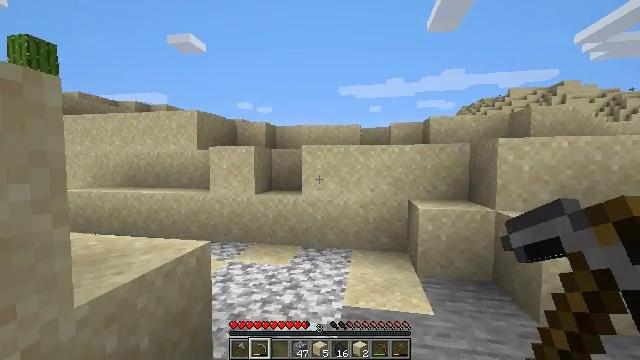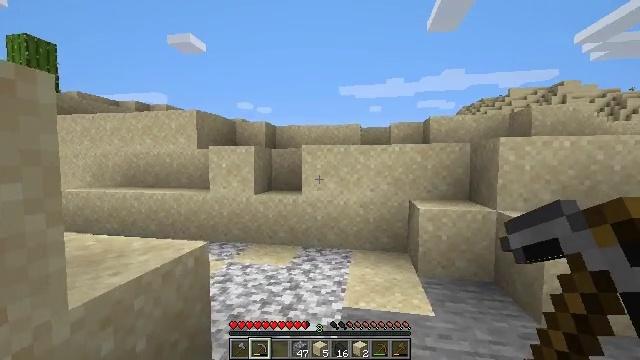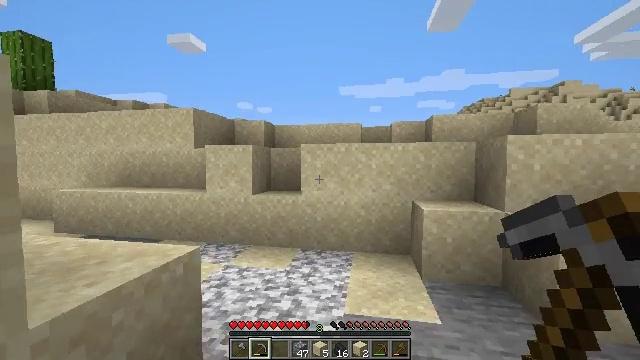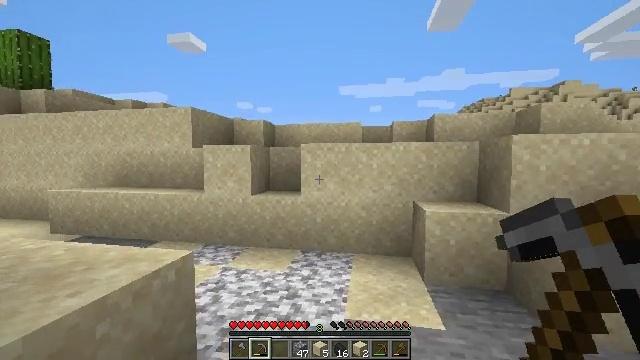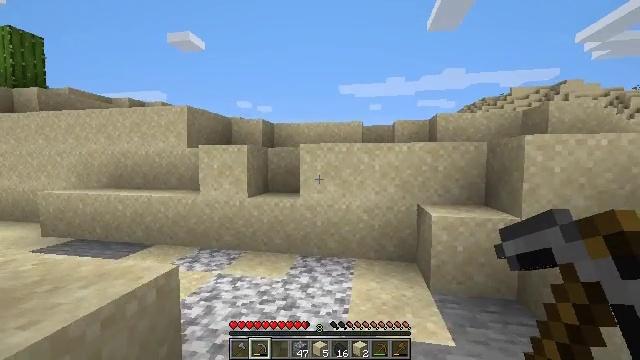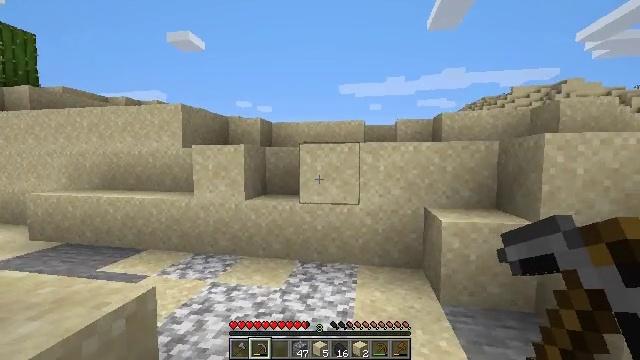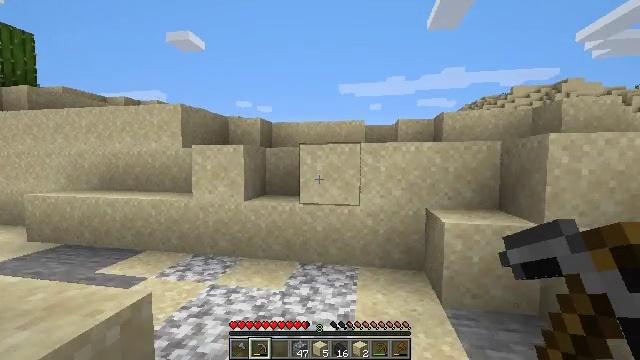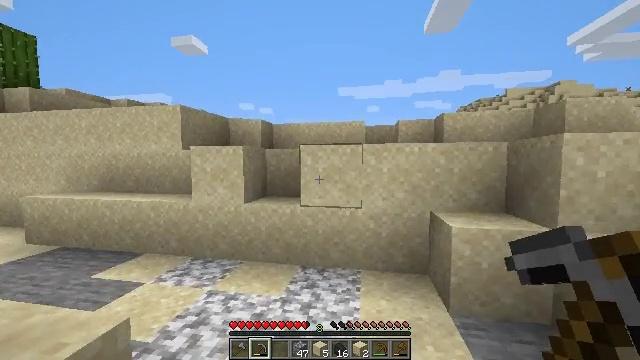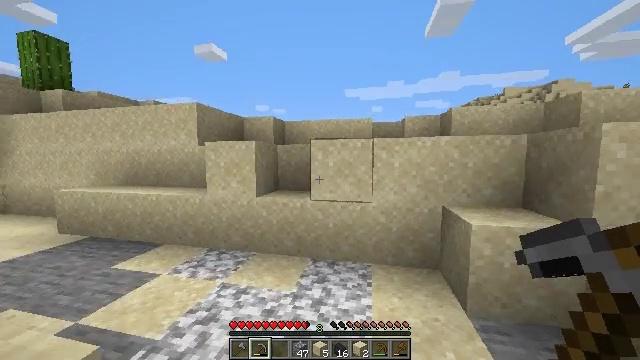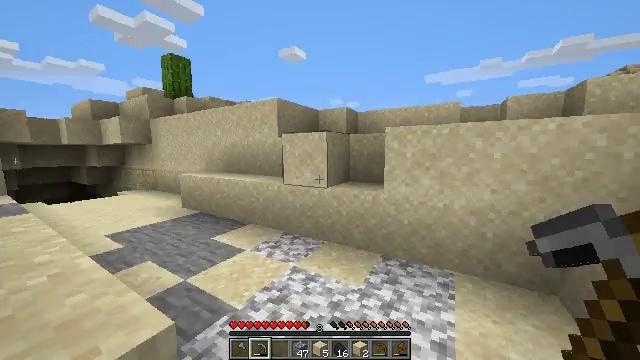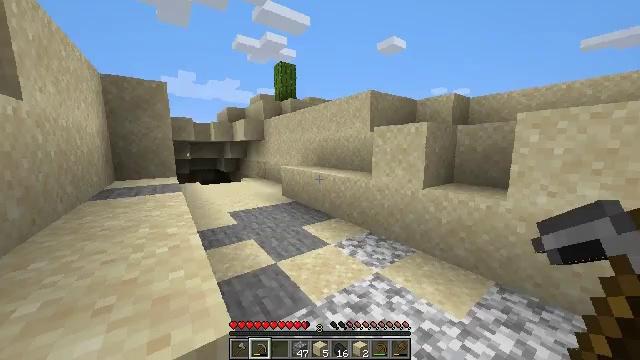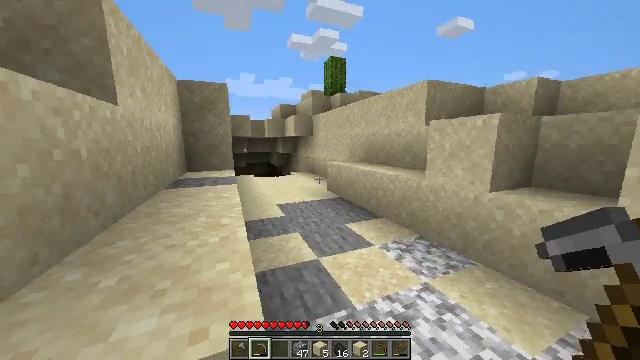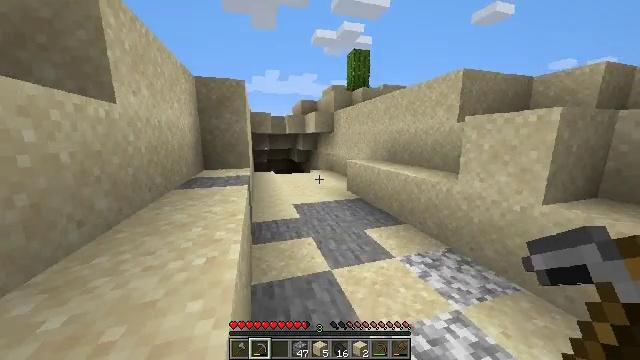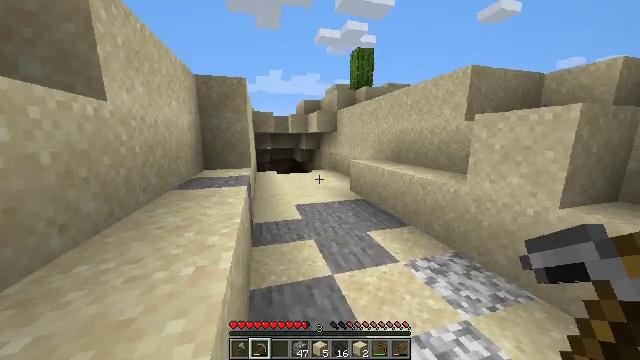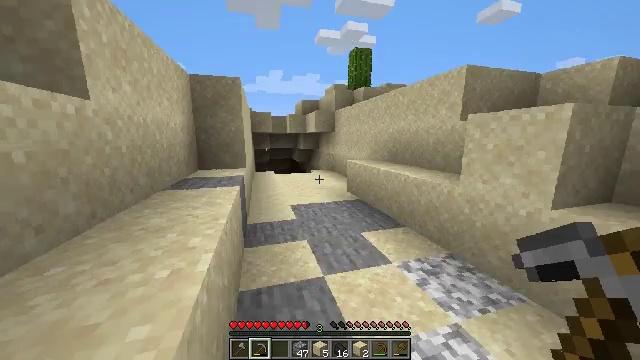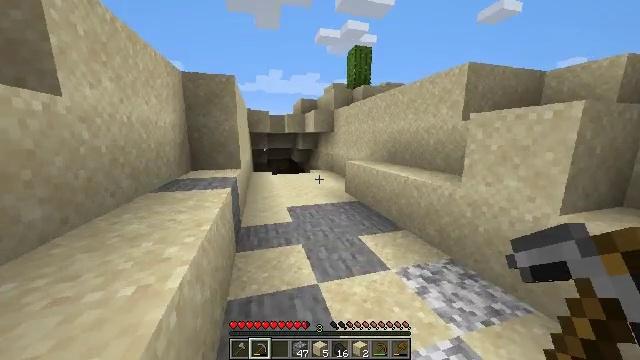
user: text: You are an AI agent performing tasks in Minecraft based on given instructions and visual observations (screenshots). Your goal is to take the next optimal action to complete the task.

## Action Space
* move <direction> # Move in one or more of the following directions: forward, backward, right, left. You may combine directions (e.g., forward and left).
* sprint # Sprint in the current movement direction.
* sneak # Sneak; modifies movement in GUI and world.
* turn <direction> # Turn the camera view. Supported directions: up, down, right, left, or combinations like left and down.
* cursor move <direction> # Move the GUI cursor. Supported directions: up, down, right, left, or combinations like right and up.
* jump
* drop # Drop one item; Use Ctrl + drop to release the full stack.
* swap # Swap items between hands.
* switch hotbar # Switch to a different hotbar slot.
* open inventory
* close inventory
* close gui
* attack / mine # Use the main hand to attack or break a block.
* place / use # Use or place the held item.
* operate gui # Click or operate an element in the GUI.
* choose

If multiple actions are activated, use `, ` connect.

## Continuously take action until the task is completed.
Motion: motion action
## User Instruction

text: Harvest hay blocks from the village.
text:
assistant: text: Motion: no_op
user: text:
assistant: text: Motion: move forward
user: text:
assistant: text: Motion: move forward
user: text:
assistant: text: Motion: move forward
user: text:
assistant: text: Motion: no_op
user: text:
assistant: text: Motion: move forward
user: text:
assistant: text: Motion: move forward
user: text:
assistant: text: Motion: move forward, turn left and down
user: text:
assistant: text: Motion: move forward, turn left and down
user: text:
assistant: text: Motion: move forward, turn left and down
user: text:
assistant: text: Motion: move forward, turn left and down
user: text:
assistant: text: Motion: move forward, turn left
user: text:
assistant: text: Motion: move forward
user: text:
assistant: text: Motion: move forward
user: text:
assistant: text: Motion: move forward
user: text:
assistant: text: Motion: move forward
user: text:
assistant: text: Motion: move forward
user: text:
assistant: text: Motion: move forward, turn left
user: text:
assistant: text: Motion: move forward, turn left
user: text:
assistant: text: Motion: move forward, turn left
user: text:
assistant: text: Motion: move forward
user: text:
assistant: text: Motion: move forward
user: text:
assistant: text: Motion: move forward
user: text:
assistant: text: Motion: move forward, jump
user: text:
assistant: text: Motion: move forward, jump
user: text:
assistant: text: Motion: move forward, jump
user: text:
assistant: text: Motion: move forward, jump
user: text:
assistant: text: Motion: move forward
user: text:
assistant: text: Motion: move forward
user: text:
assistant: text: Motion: move forward